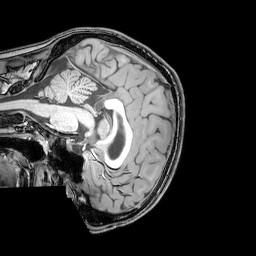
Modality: T1w
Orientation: sagittal
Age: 21
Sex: male
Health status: healthy
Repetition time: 0.081 s
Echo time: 0.037 s